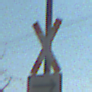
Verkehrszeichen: Andreaskreuz
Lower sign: RichtungsangabeDurchPfeile4
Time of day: MorningAfternoon
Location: Outdoor (Suburban)
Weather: Clear
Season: NotSpecified
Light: Natural